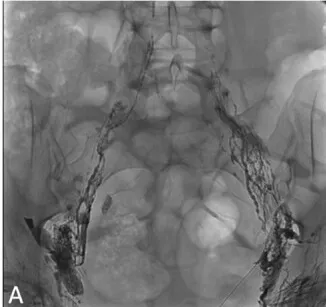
Thoracic duct embolization via percutaneous puncture of the cisterna chyli. Serial fluoroscopic imaging showing the contrast agent ascending to abdominal lymph nodes.
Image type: radiology (x_ray)